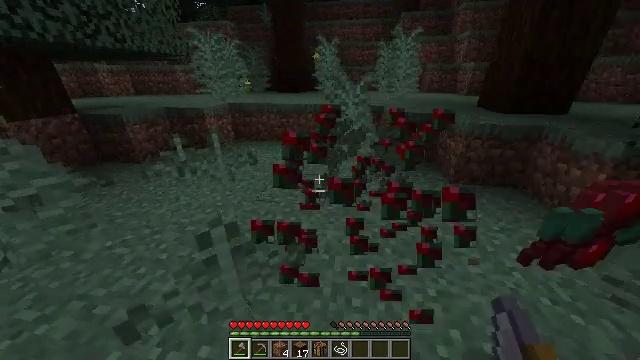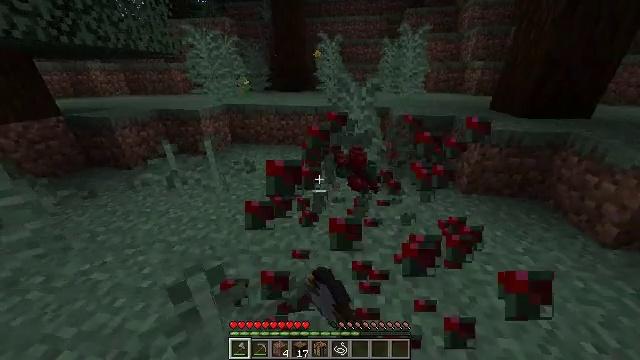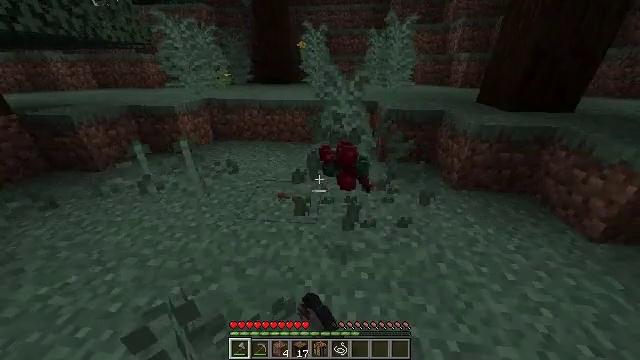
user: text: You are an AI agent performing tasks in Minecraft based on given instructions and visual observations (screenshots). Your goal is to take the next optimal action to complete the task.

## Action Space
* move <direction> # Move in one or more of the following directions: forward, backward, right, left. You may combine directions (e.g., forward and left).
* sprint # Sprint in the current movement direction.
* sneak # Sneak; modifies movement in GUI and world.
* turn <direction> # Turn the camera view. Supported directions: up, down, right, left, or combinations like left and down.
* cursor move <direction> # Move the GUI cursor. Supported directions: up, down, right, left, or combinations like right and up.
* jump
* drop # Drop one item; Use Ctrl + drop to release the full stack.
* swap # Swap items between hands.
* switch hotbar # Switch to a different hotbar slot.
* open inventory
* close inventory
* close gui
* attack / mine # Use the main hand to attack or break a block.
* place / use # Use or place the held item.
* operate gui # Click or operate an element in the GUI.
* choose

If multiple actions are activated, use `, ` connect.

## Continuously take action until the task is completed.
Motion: motion action
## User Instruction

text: Harvest some fern.
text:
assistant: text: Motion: move forward, sprint, attack / mine
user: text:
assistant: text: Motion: move forward, sprint, turn right and down, attack / mine
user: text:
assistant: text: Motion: sprint, attack / mine